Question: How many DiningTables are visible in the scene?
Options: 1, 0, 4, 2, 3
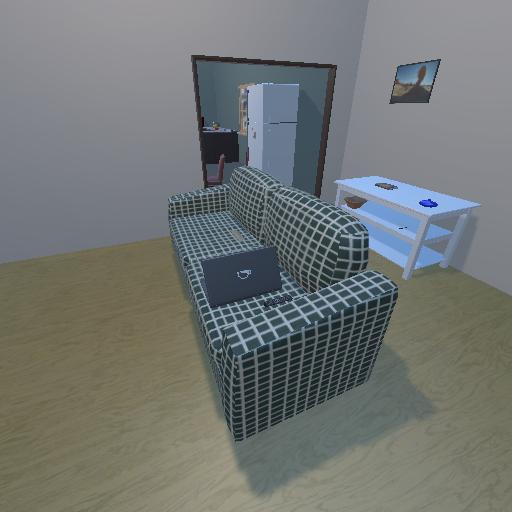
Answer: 1